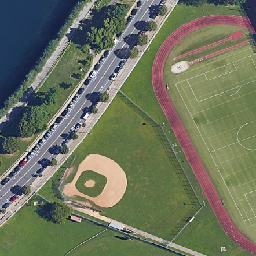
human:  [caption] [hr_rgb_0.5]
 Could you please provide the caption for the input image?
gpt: The baseball field is next to the playground, with red runways and gray roads.

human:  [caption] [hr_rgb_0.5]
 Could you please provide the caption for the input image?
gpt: A road separating the baseball field from the sea.

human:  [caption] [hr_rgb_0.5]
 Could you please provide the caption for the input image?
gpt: The road separates the baseball field from the sea.

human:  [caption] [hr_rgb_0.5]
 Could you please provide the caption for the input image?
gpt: Baseball field beside the stadium, the runway is red and the road is gray.

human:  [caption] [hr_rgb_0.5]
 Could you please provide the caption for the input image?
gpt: A road separates the baseball field from the sea.